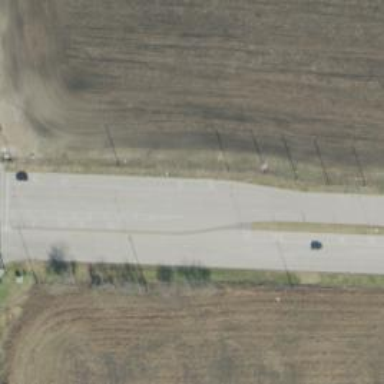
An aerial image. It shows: Secondary road.